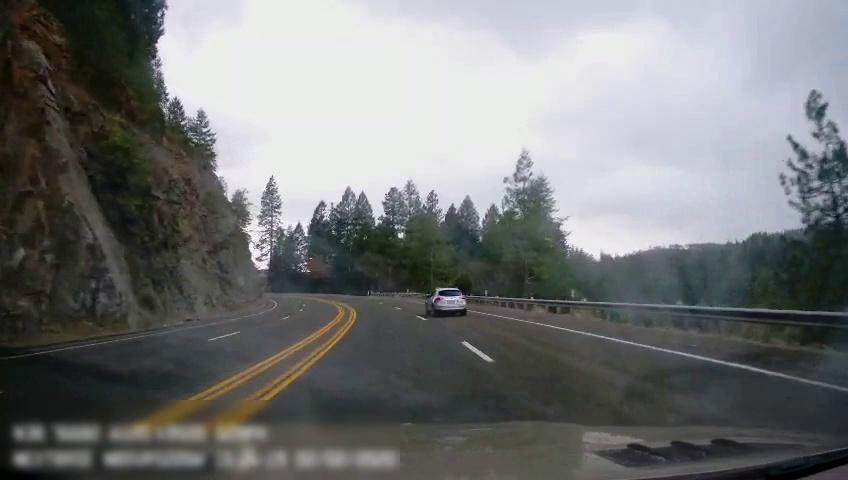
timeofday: Day
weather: Cloudy
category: Drivable Space
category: Vehicles | Car
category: Lanes | Alternate Lane
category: Lanes | Alternate Lane
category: Lanes | Alternate Lane
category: Lanes | Current Lane
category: Lanes | Current Lane
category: Lanes | Alternate Lane